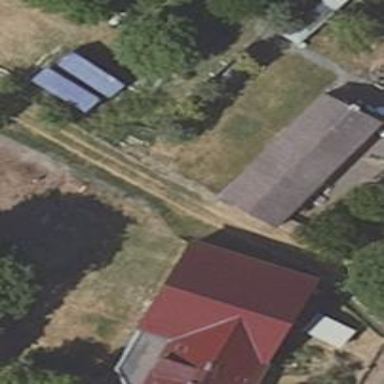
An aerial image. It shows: Shed.